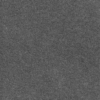
Label: dusty